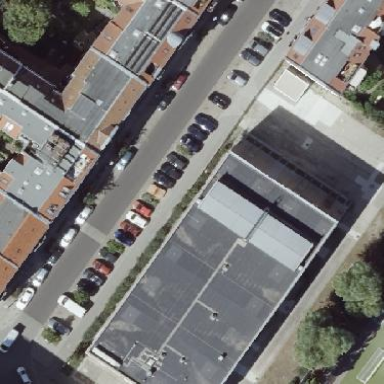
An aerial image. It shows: Street side parking area with sett surface.